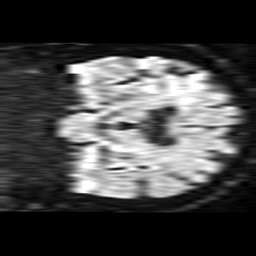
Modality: TRACE
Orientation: coronal
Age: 79
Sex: male
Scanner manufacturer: philips
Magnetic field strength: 1.5 T
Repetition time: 3.818 s
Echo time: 0.09719 s